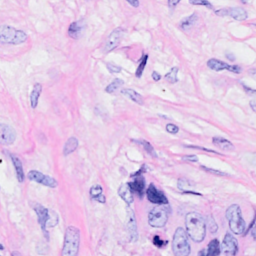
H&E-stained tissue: Breast